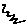
Label: zigzag